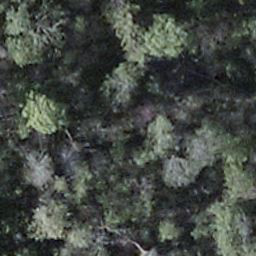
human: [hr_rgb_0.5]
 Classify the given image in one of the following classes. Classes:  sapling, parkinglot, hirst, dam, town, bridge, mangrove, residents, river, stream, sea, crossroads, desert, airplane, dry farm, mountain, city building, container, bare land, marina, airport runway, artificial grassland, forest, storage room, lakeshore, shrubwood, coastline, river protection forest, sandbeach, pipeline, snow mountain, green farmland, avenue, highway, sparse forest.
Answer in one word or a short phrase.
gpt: shrubwood